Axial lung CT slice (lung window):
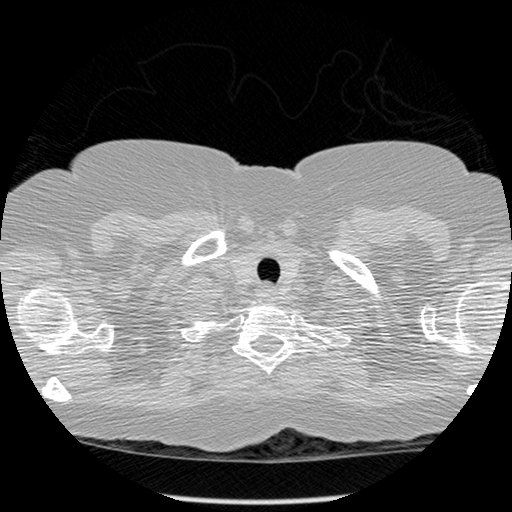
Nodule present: no